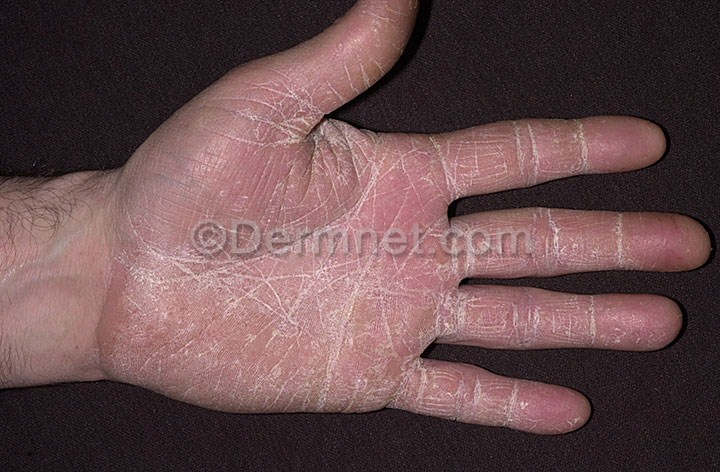
Disease: Tinea Ringworm Candidiasis and other Fungal Infections